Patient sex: M
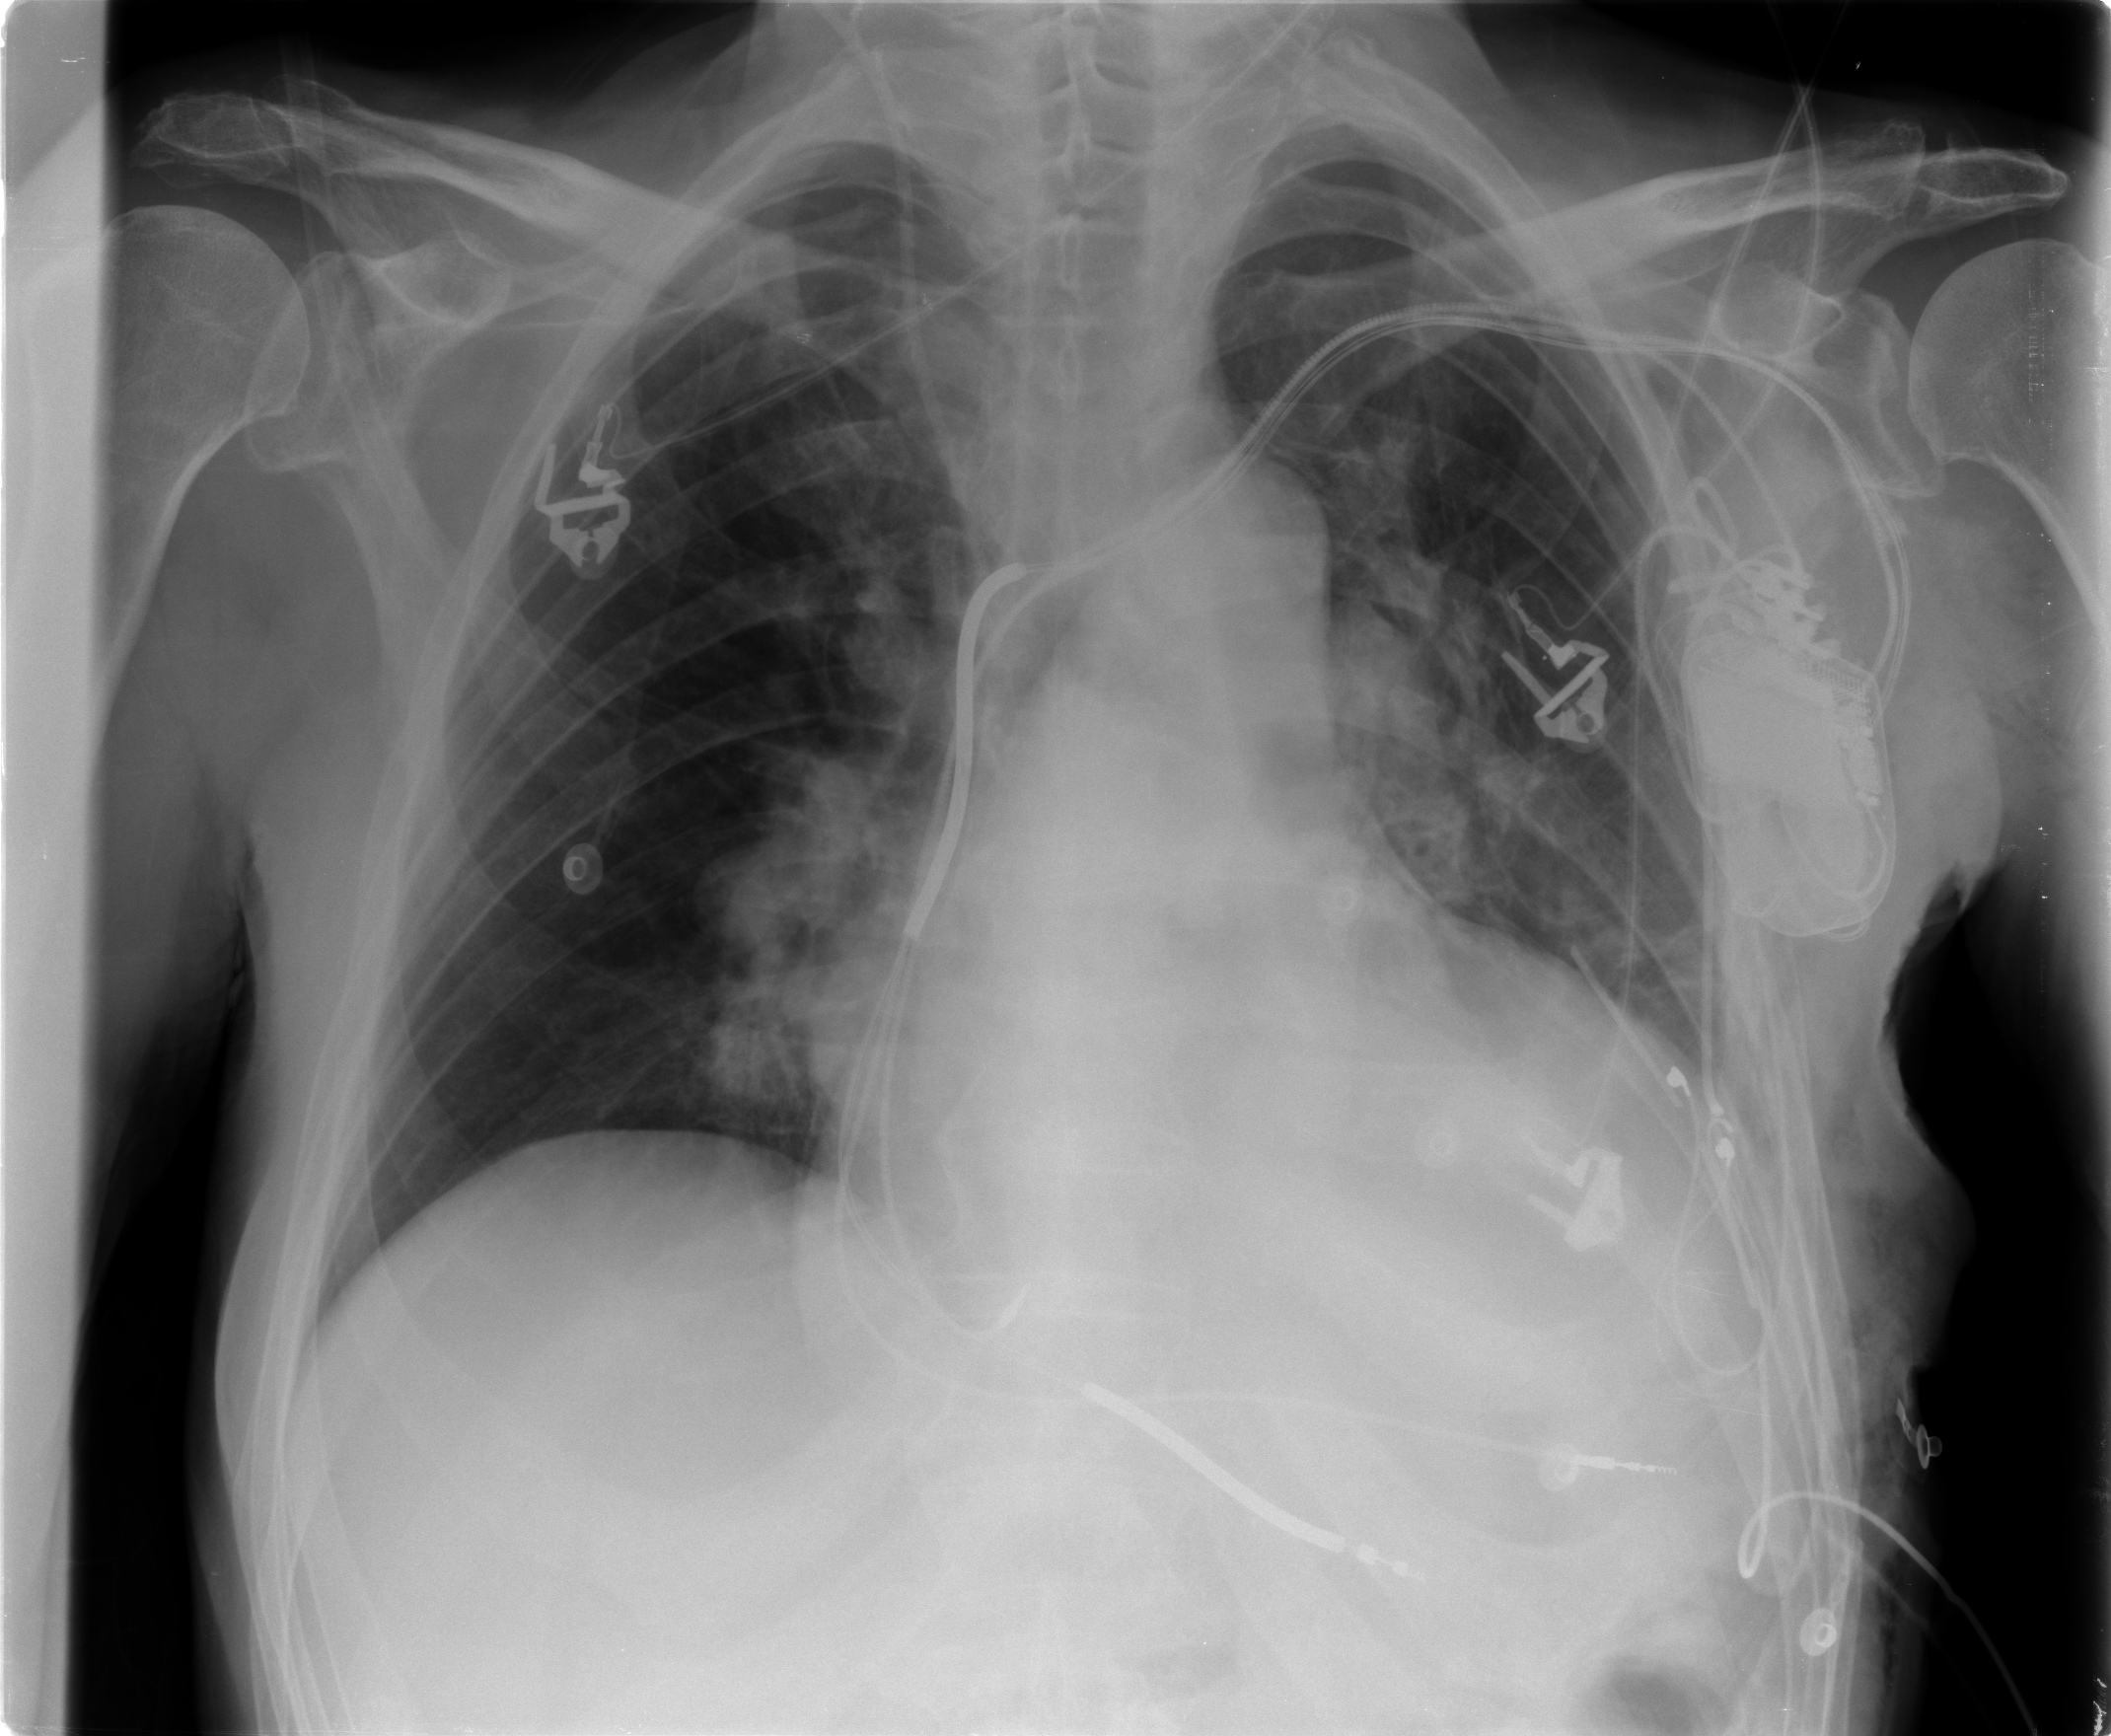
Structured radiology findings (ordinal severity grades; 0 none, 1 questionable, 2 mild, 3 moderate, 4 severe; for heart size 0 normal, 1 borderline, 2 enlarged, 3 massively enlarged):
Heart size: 2
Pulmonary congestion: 0
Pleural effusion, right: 0
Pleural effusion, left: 1
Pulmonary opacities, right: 0
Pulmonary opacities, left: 0
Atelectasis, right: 0
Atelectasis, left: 0